Question: I try to create imageview with rounded corners.i searched and found xml code
'''
<?xml version="1.0" encoding="utf-8"?>
'''
'''
<solid android:color="#00ffffff" />
<padding
android:bottom="6dp"
android:left="6dp"
android:right="6dp"
android:top="6dp" />
<corners android:radius="12dp" />
<stroke
android:width="6dp"
android:color="#ffffffff" />
'''
and this is a my imageview xml code
'''
<ImageView
android:id="@+id/slidemenuuserimage"
android:layout_width="90dp"
android:layout_height="90dp"
android:layout_alignParentBottom="true"
android:layout_alignParentLeft="true"
android:layout_marginBottom="16dp"
android:layout_marginLeft="14dp"
android:background="@drawable/frame" />
'''
i have one problem.when i added background image programmatically i receive divirent result.
'''
slidemenuuserimage=(ImageView)findViewById(R.id.slidemenuuserimage);
slidemenuuserimage.setBackgroundResource(R.drawable.myuserimg);
'''
this is a my result

how i can add padding left or right programmatically.in my option this is a my problem
if anyone knows solution please help me
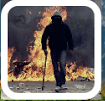
Answer: You can also do this programatically
'''
public Bitmap roundCornerImage(Bitmap raw, float round) {
int width = raw.getWidth();
int height = raw.getHeight();
Bitmap result = Bitmap.createBitmap(width, height, Config.ARGB_8888);
Canvas canvas = new Canvas(result);
canvas.drawARGB(0, 0, 0, 0);
final Paint paint = new Paint();
paint.setAntiAlias(true);
paint.setColor(Color.parseColor("#000000"));
final Rect rect = new Rect(0, 0, width, height);
final RectF rectF = new RectF(rect);
canvas.drawRoundRect(rectF, round, round, paint);
paint.setXfermode(new PorterDuffXfermode(Mode.raw_IN));
canvas.drawBitmap(raw, rect, rect, paint);
return result;
}
'''
Use it like
'''
slidemenuuserimage.setImageBitmap(roundCornerImage(BitmapFactory.decodeResource(getResources(), R.drawable.yourImage),50)
'''